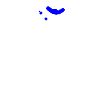
Particle: electron